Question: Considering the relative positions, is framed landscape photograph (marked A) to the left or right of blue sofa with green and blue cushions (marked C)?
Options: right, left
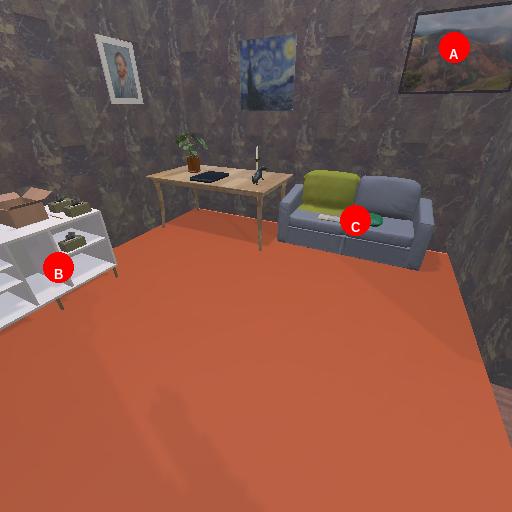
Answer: right